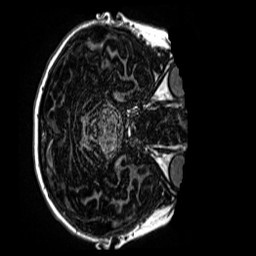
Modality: MP2RAGE
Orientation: axial
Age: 11
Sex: female
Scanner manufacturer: siemens
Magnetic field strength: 3 T
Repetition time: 4 s
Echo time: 0.00299 s